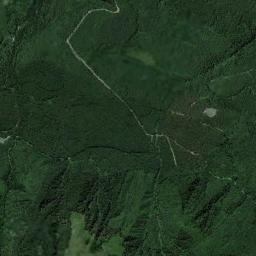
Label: forest